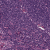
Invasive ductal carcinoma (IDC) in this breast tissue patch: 0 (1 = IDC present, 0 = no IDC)